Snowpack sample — Buffalo Mountain, Silverthorne, Colorado, USA (1/25/25, 10:11 AM MST)
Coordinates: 39.6222, -106.1139
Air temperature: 22 °F
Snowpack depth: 110 cm
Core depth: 30 cm
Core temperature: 42.8 °F
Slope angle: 12°, slope face: 102°
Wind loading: high
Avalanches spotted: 0
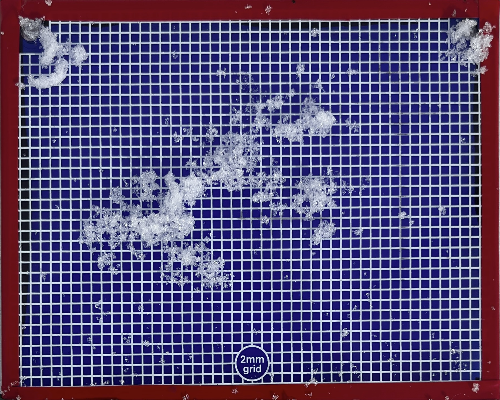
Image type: profile
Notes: No avalanches nearby, collected on the outskirts of a fire break 15 meters from the treeline, on way to Buffalo and Red Mountain